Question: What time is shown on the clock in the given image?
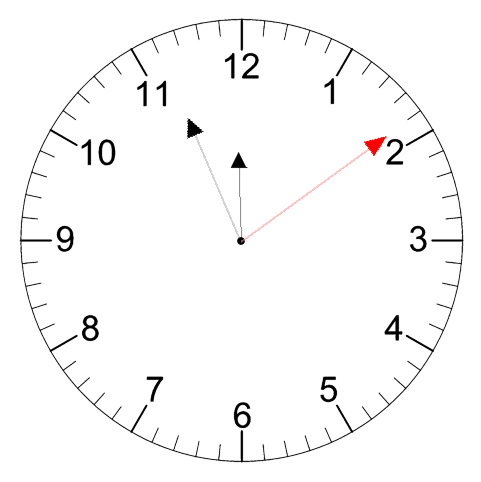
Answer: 11:56:09